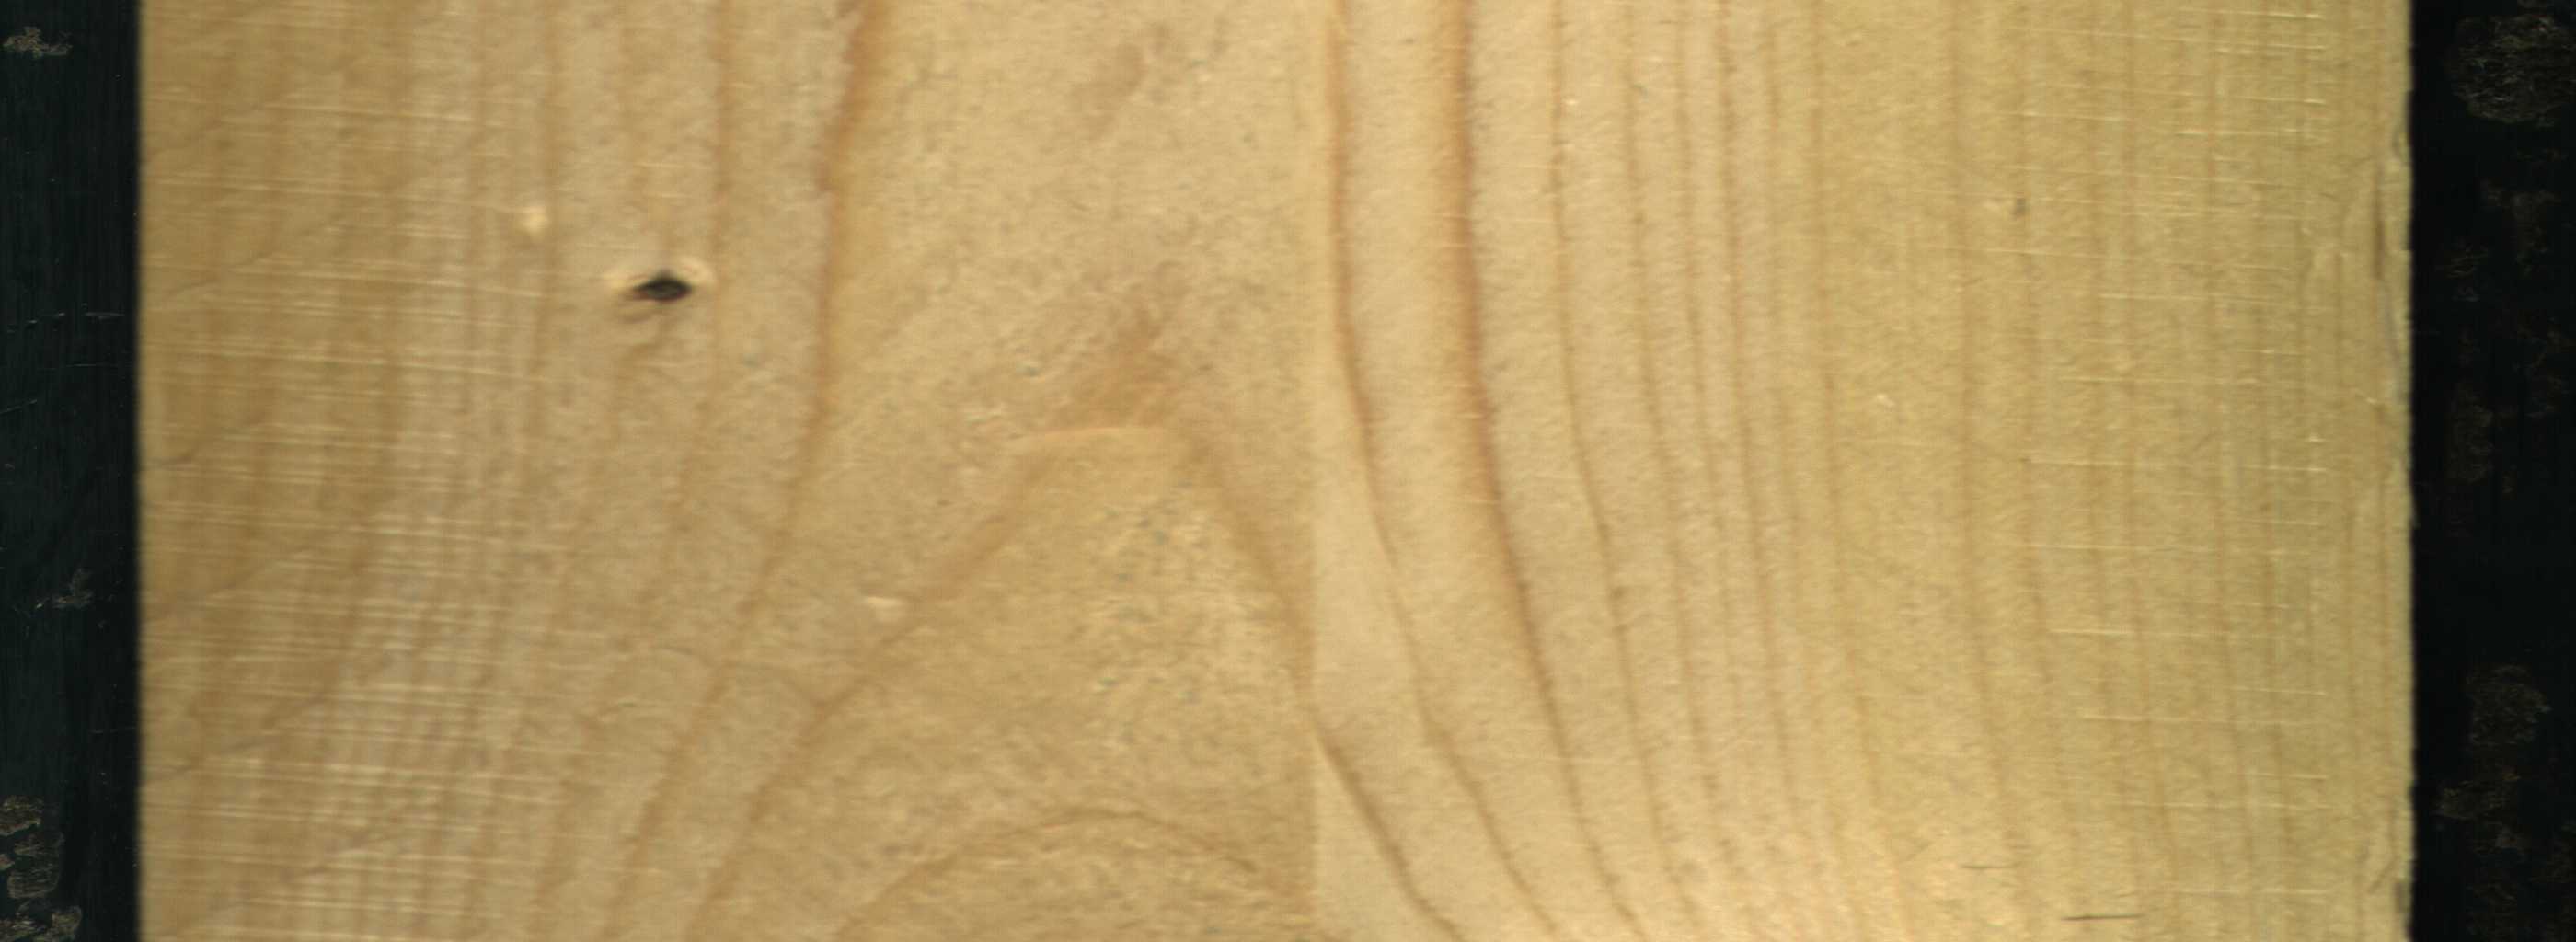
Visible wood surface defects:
Dead_Knot